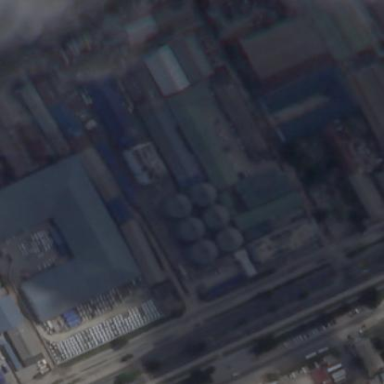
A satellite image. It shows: Industrial area.